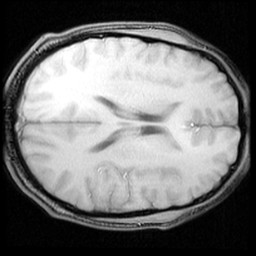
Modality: inplaneT1
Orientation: axial
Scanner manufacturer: ge
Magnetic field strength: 3 T
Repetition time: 0.325 s
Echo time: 0.003724 s